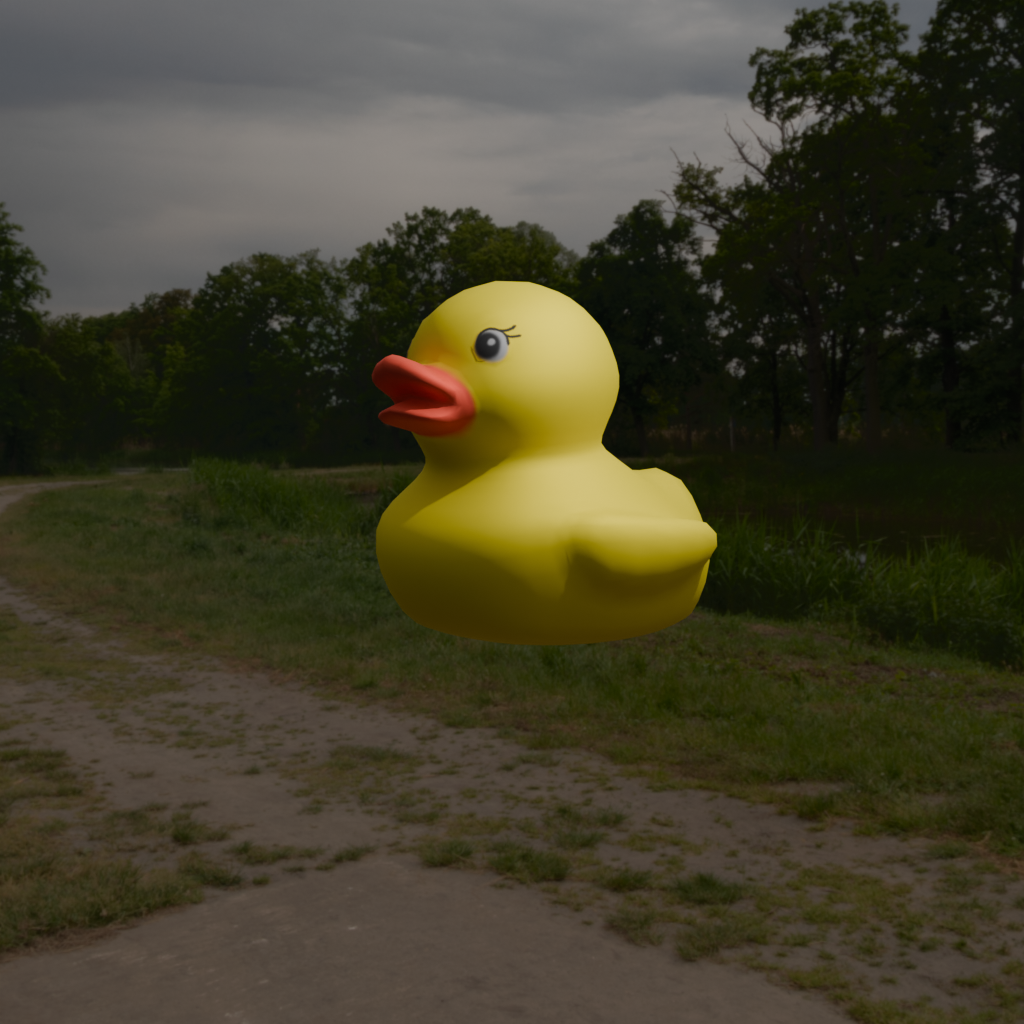
an image of a yellow rubber duck seen from <front_left> in a lakeside with a cloudy sky surrounded by greenery and dirt paths.